Question: Suppose I have binary vectors and need to compare their similarily with 'Kappa' function.
'''
library(asbio)
A <- c(0,1,1,1,1,1,0)
B <- c(0,0,1,0,1,0,1)
C <- c(1,0,0,1,1,0,0)
D <- c(1,1,0,0,0,1,1)
E <- c(1,0,0,1,1,0,1)
'''

'''
Kappa(A,B)$ttl_agreement # 42%
'''
How to loop 'Kappa' function to get table of ?
I would like to get something like this:
'''
A B C D E
A 100 42 - - -
B 42 100 - - -
C - - 100 - -
D - - - 100 -
E - - - - 100
'''
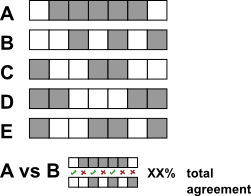
Answer: You can use <URL> function
'''
library(asbio)
A <- c(0,1,1,1,1,1,0)
B <- c(0,0,1,0,1,0,1)
C <- c(1,0,0,1,1,0,0)
D <- c(1,1,0,0,0,1,1)
E <- c(1,0,0,1,1,0,1)
M <- rbind(A,B,C,D,E)
res <- outer(1:nrow(M),
1:nrow(M),
FUN=function(i,j){
# i and j are 2 vectors of same length containing
# the combinations of the row indexes.
# e.g. (i[1] = 1, j[1] = 1) (i[2] = 1, j[2] = 2)) etc...
sapply(1:length(i),
FUN=function(x) Kappa(M[i[x],],M[j[x],])$ttl_agreement )
})
row.names(res) <- c('A','B','C','D','E')
colnames(res) <- c('A','B','C','D','E')
#> res
A B C D E
# A 100.00000 42.85714 42.85714 28.57143 28.57143
# B 42.85714 100.00000 42.85714 28.57143 57.14286
# C 42.85714 42.85714 100.00000 28.57143 85.71429
# D 28.57143 28.57143 28.57143 100.00000 42.85714
# E 28.57143 57.14286 85.71429 42.85714 100.00000
'''
if you prefer a for-loop (I'd suggest to run some tests to see which method is faster), you can use <URL> to generate the combinations and then iterate over them to fill the matrix
'''
M <- rbind(A,B,C,D,E)
res <- matrix(NA,nrow=5,ncol=5) # pre-allocate the matrix
combs <- expand.grid(1:nrow(M),1:nrow(M))
for(i in 1:nrow(combs)){
r <- combs[i,1]
c <- combs[i,2]
res[r,c] <- Kappa(M[r,],M[c,])$ttl_agreement
}
row.names(res) <- c('A','B','C','D','E')
colnames(res) <- c('A','B','C','D','E')
'''